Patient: sex M, age 64
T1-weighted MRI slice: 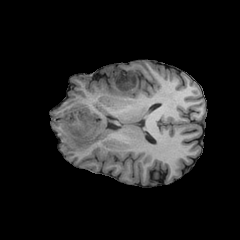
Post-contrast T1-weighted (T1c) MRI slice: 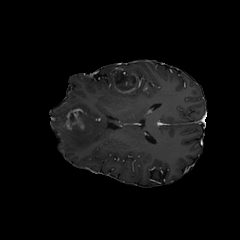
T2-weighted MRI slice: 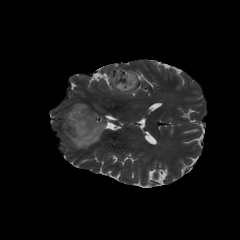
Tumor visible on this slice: yes
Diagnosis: Glioblastoma, IDH-wildtype
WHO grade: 4